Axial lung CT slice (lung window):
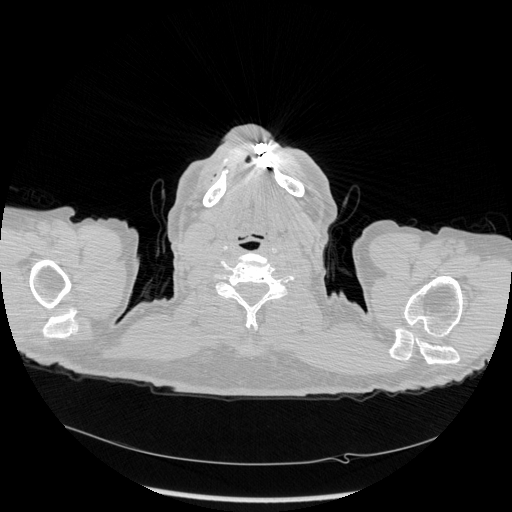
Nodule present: no